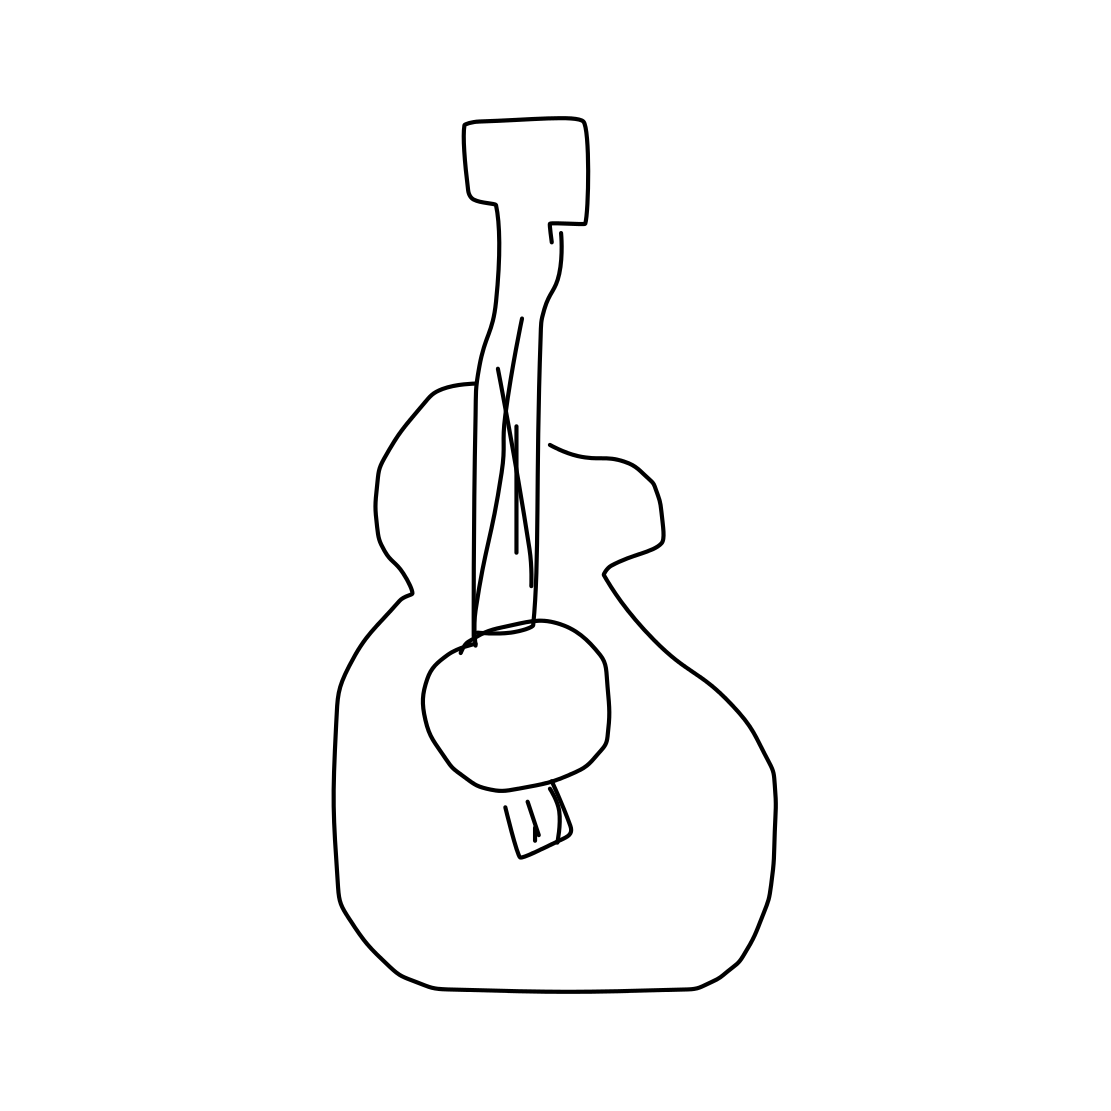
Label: guitar